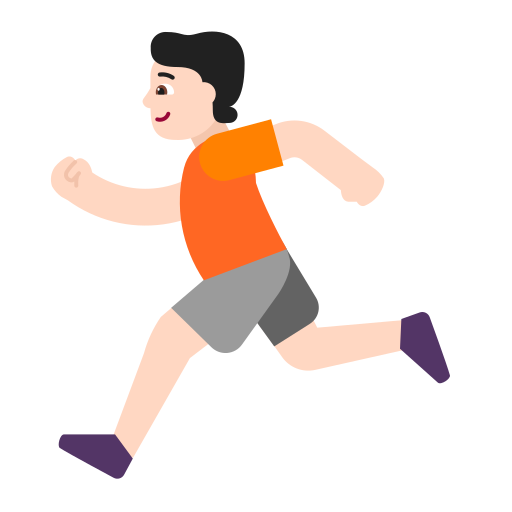
person running flat light